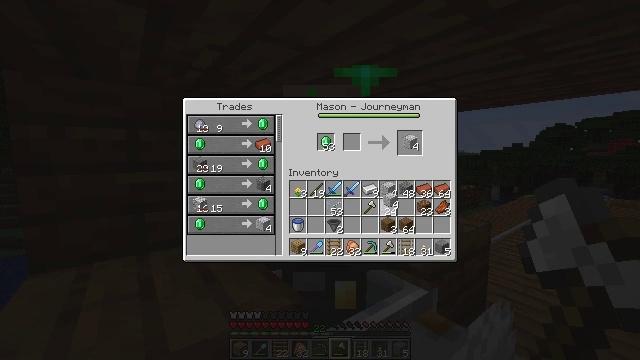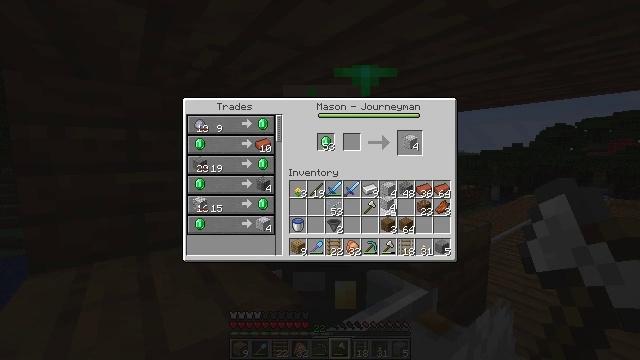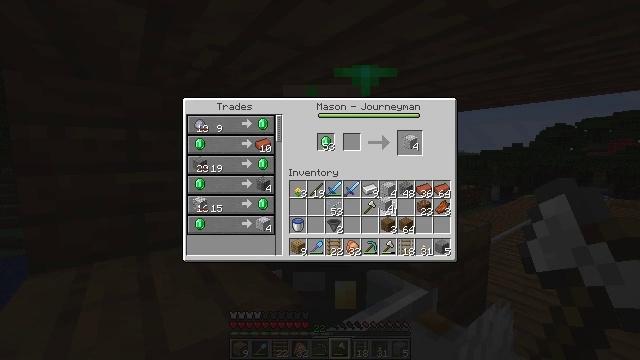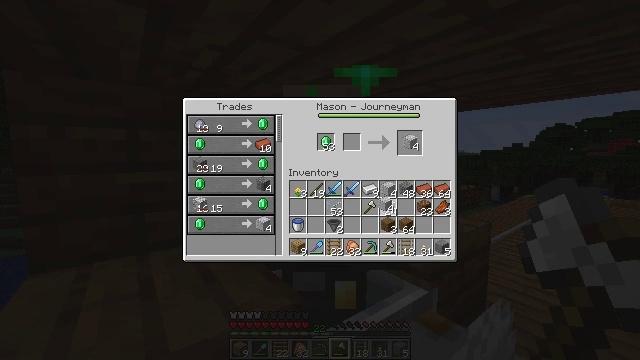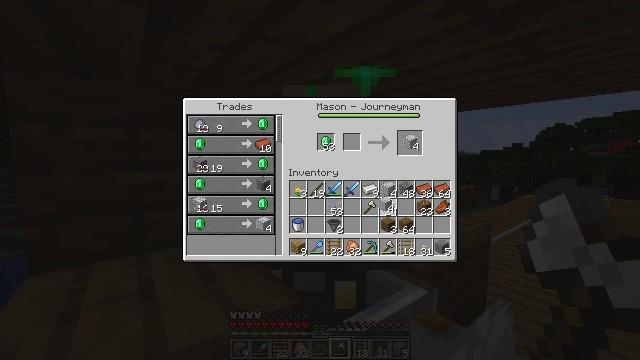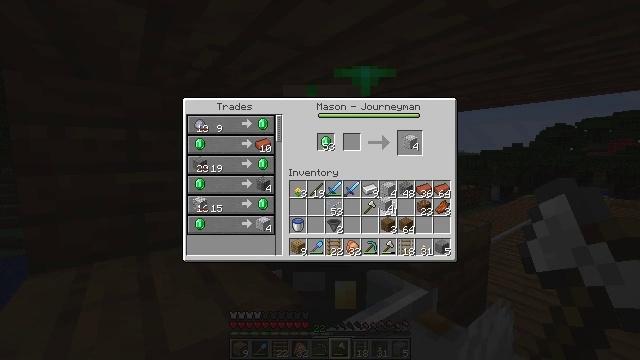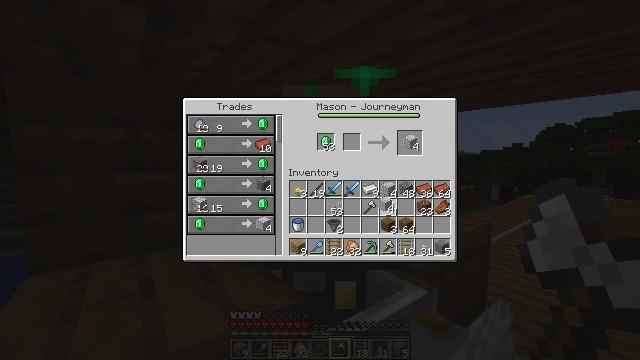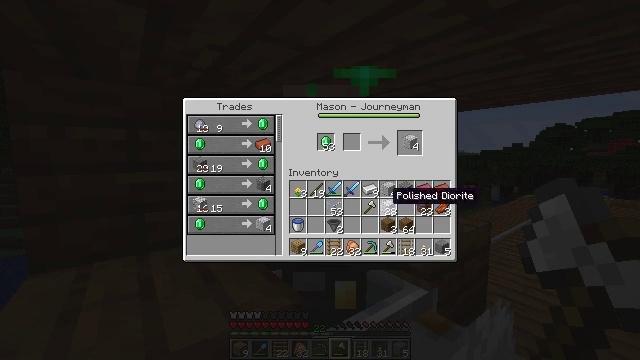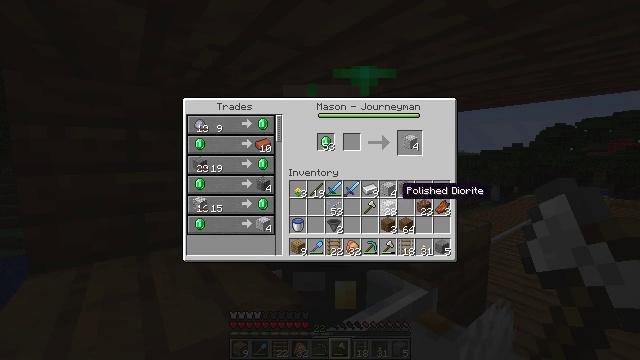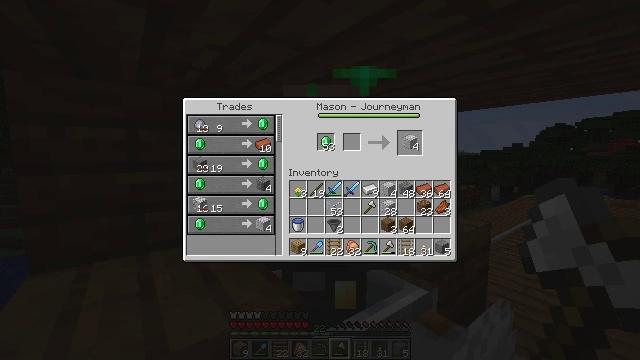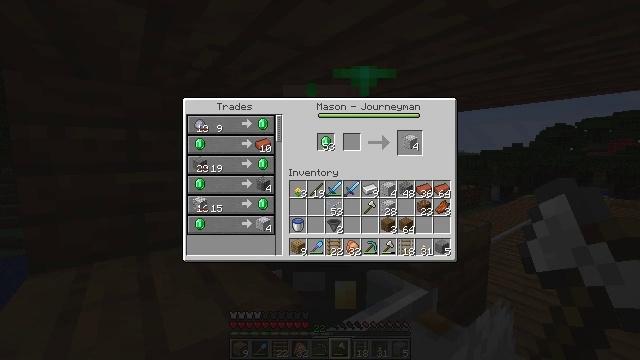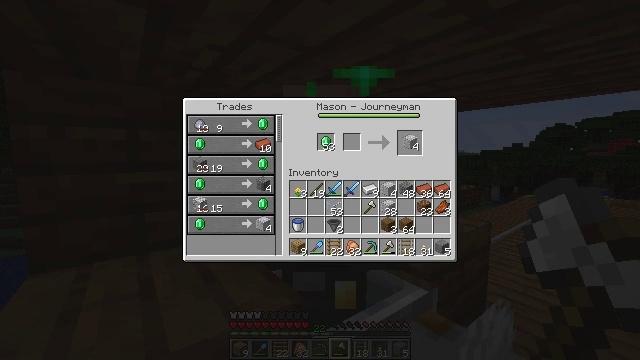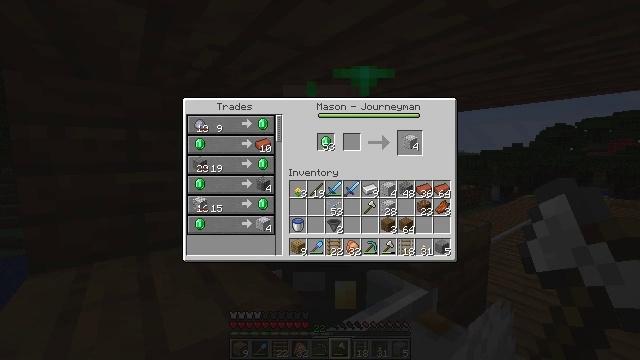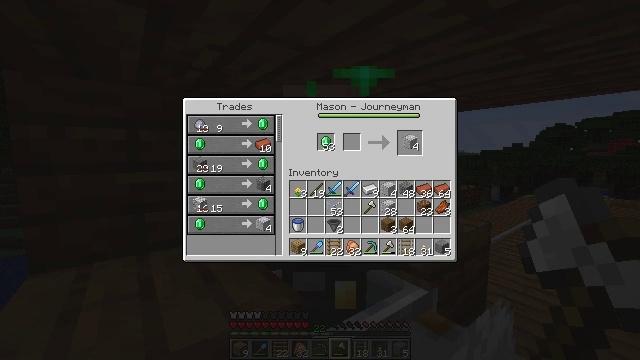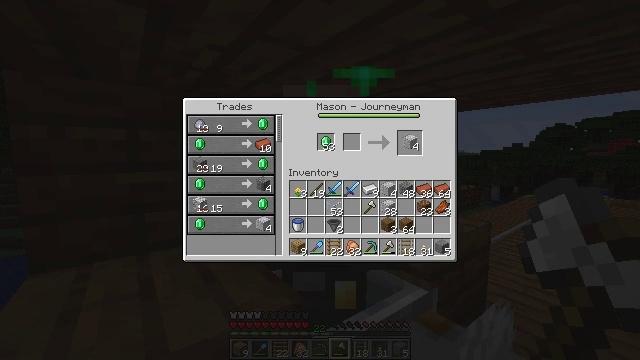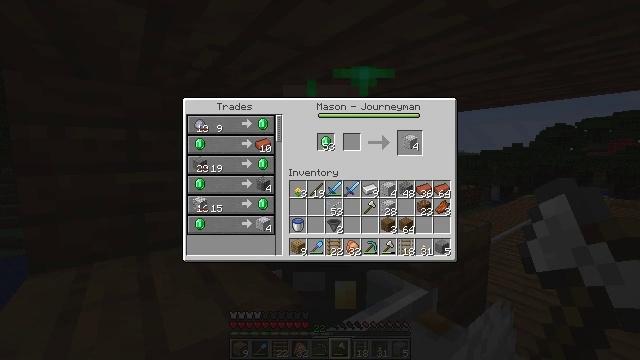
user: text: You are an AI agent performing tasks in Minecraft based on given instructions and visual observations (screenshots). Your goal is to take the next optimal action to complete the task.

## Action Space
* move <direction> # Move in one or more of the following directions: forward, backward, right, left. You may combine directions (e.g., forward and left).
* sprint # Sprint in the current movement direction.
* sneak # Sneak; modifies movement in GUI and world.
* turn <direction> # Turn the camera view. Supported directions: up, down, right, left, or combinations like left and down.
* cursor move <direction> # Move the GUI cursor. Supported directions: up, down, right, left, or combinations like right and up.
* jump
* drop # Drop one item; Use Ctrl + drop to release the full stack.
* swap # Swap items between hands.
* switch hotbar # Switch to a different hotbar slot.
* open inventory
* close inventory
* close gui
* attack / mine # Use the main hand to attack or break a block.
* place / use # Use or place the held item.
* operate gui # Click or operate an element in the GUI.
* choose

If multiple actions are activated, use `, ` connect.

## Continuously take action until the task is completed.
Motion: motion action
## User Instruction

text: Access the crafting table to produce polished diorite from diorite.
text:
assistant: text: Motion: no_op
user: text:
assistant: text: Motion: no_op
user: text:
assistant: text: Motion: no_op
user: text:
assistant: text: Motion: operate gui
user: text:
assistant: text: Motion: operate gui
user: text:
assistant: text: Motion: operate gui
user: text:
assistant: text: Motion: no_op
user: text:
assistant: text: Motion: cursor move right
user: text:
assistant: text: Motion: cursor move right and up
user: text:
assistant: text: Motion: cursor move right and up
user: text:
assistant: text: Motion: no_op
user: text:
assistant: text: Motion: no_op
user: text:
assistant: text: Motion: no_op
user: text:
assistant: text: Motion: no_op
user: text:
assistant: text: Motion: no_op
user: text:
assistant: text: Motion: no_op
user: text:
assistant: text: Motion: no_op
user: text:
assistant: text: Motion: no_op
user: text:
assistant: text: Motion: no_op
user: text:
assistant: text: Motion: no_op
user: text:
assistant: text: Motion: no_op
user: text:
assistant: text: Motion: no_op
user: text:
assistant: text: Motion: no_op
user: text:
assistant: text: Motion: no_op
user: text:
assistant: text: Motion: no_op
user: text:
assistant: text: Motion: no_op
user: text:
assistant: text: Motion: no_op
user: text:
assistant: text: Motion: no_op
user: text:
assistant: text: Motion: close gui
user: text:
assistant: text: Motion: no_op